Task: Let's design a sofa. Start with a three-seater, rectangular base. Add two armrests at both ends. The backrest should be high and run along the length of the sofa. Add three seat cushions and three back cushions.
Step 360:
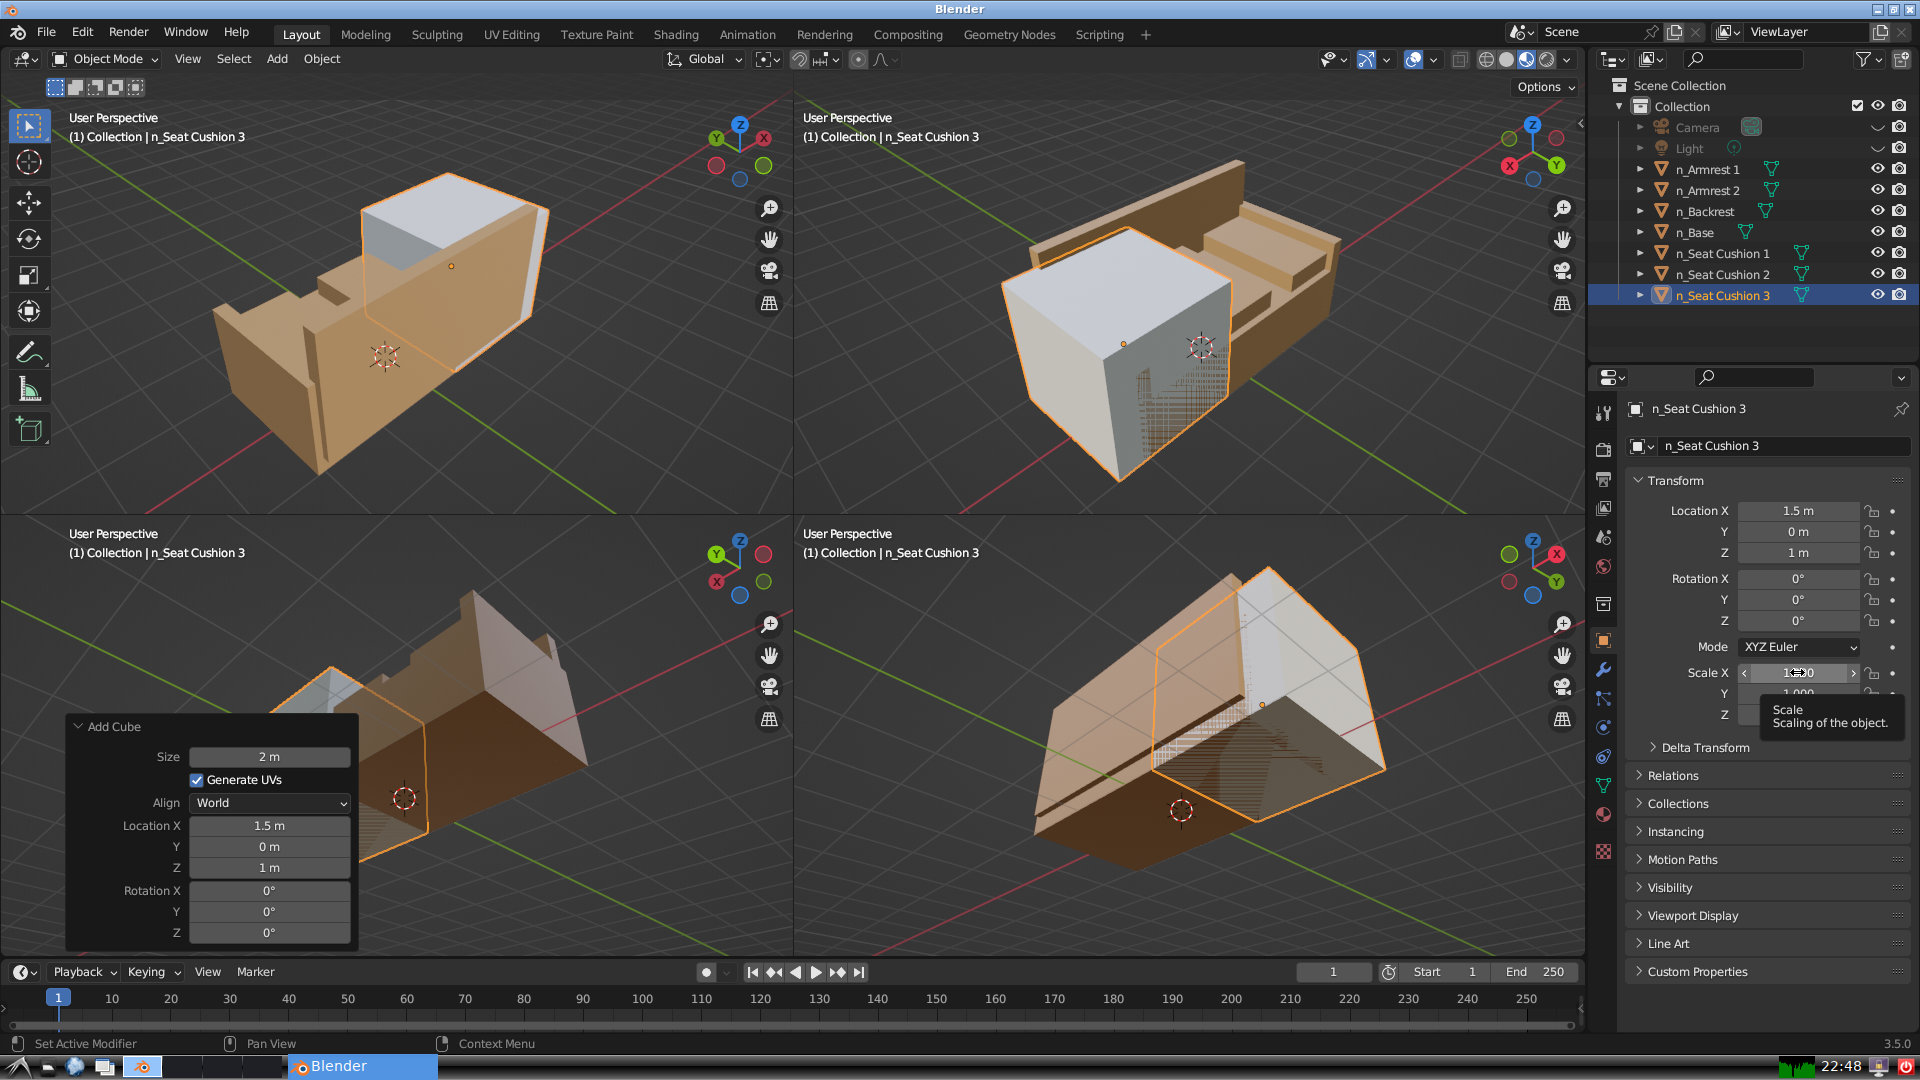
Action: click: no